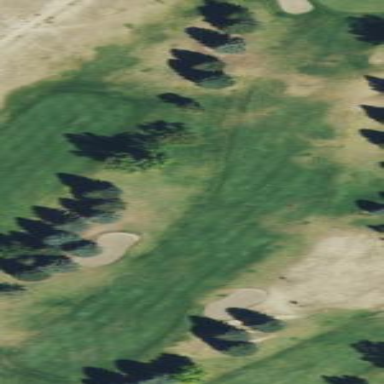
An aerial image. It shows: Golf fairway surrounded by grass.